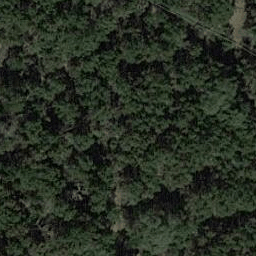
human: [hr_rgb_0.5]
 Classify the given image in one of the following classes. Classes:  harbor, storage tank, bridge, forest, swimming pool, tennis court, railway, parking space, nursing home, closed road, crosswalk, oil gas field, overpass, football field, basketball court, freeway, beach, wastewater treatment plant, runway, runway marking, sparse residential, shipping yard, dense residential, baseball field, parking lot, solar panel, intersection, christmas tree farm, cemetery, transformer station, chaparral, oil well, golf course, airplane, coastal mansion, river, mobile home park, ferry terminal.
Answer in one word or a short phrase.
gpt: forest